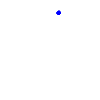
Particle: pion